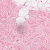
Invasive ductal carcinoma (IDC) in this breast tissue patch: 0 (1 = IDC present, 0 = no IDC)